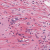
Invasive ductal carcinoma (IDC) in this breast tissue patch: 1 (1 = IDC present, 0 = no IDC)